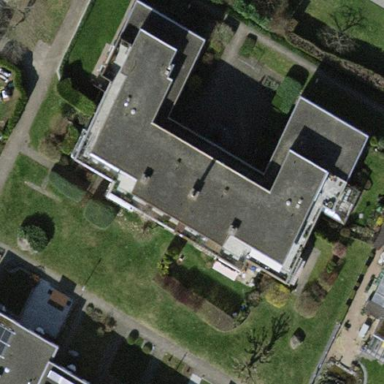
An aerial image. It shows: Building with flat roof.